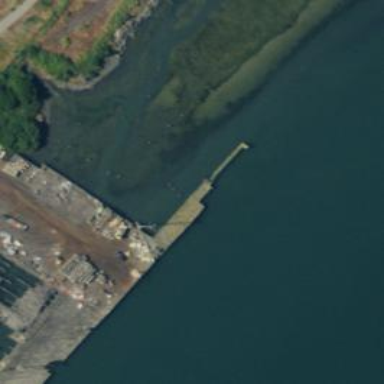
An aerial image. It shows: Ruined pier.